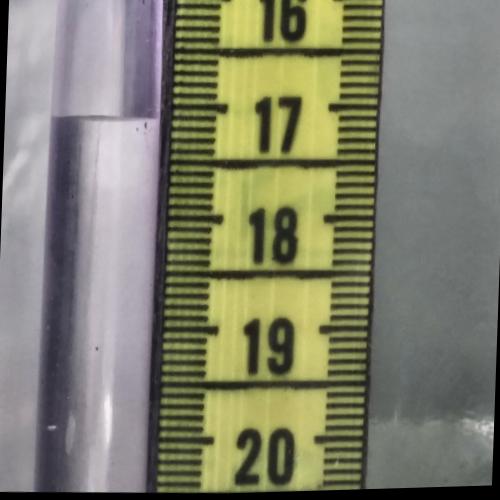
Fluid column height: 17.1 cm